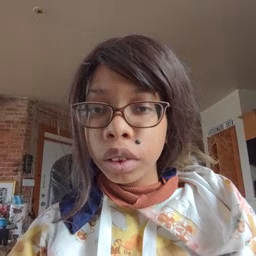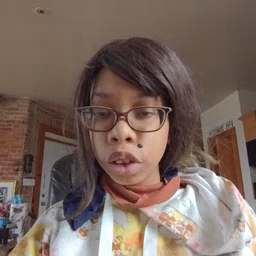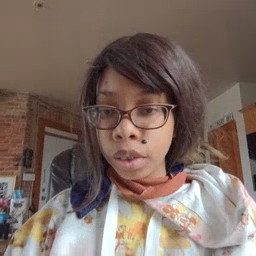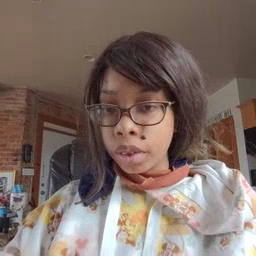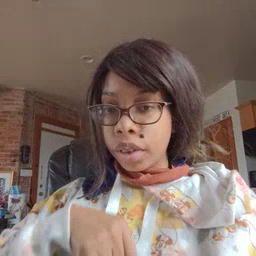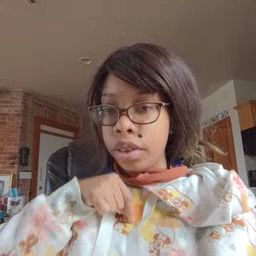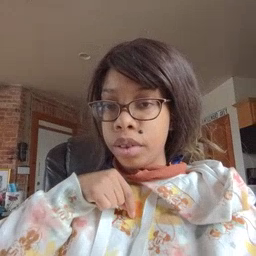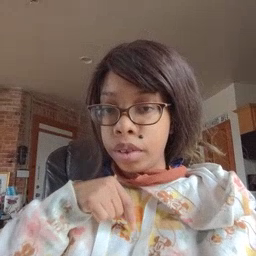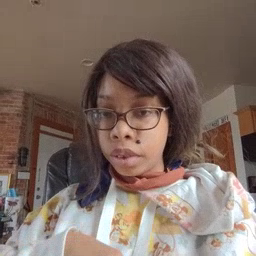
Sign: zipper